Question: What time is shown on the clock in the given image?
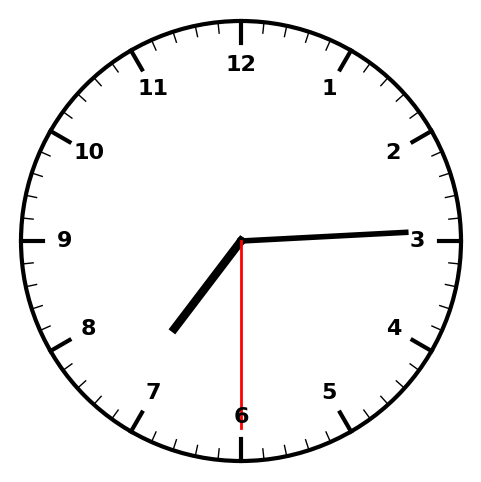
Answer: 07:14:30